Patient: sex M, age 42
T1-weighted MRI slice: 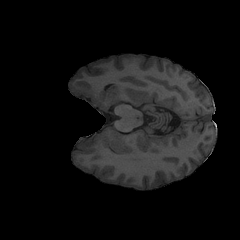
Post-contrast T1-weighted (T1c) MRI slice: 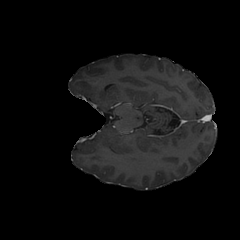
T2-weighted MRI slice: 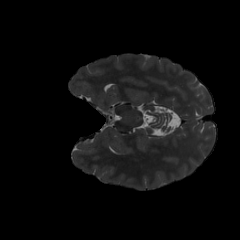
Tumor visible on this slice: no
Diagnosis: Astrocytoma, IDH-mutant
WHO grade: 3